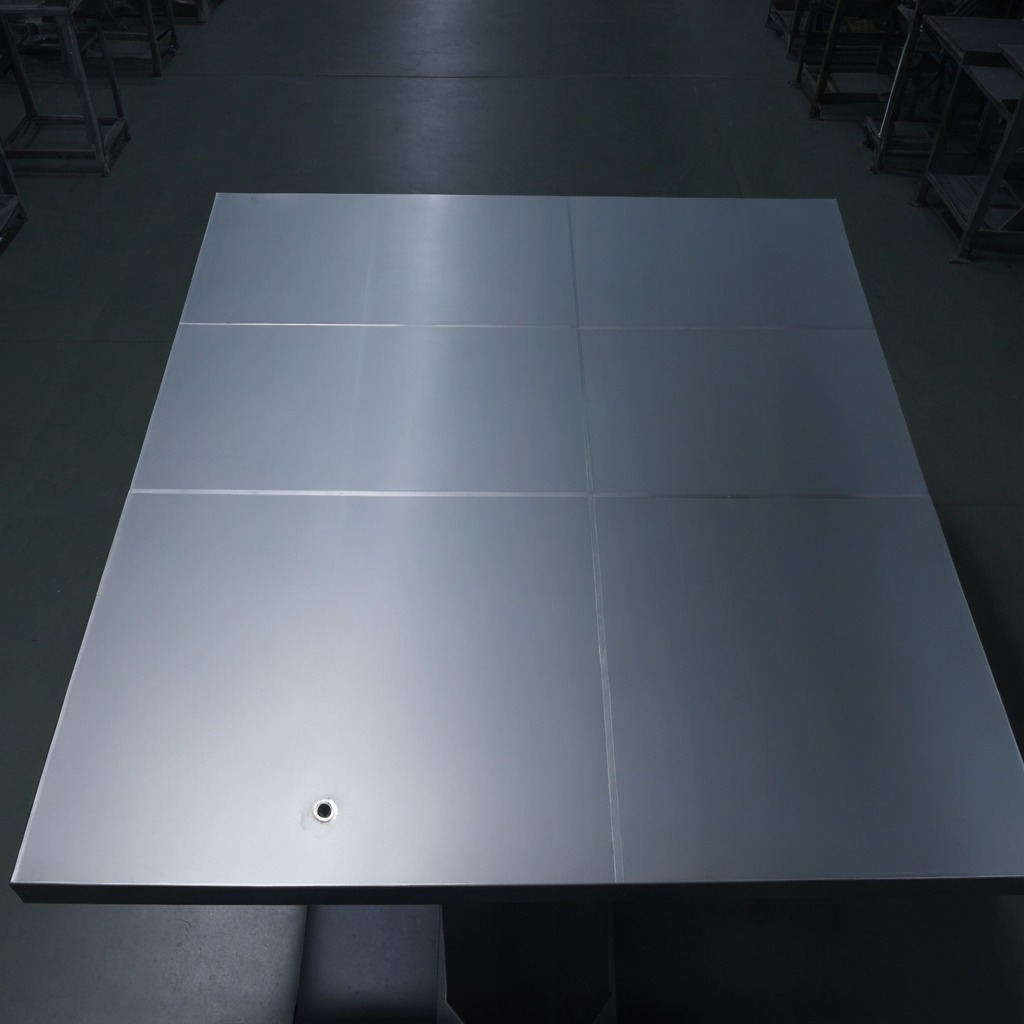
A metal nut is lying on the tabletop.